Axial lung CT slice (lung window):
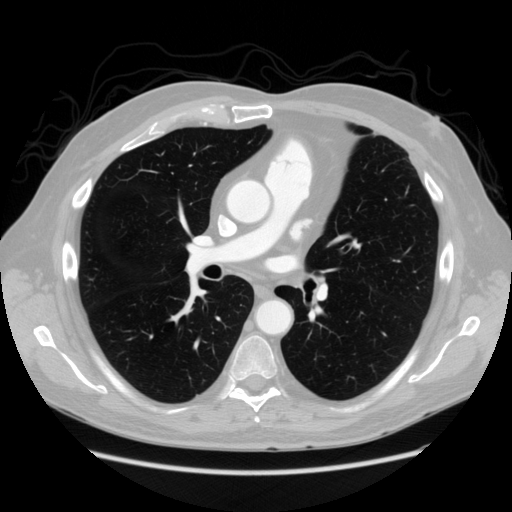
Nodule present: no